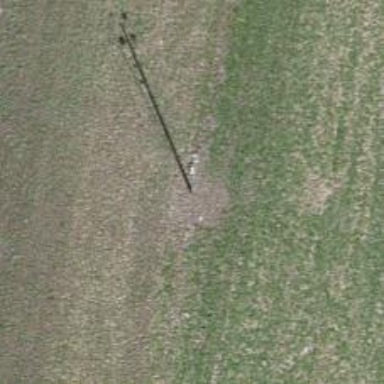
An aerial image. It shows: Power pole.